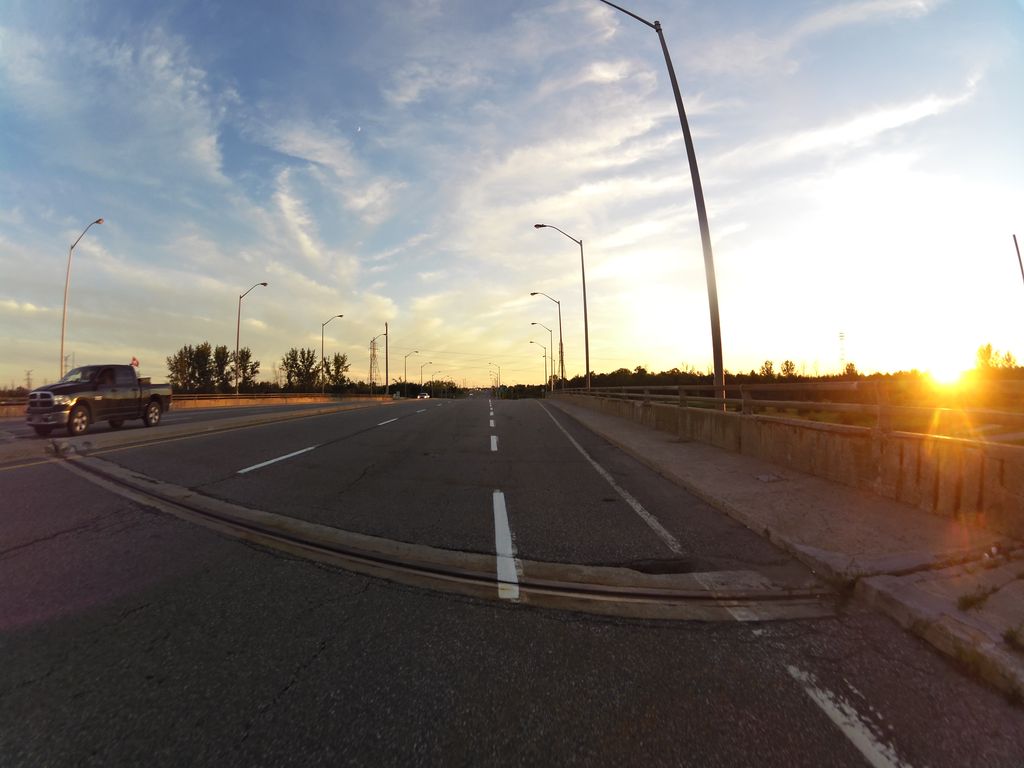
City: ottawa-gatineau